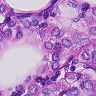
Metastatic tissue present: yes